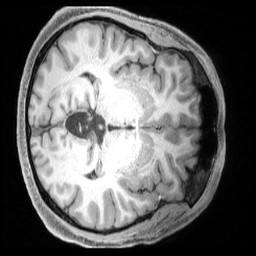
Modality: T1w
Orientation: axial
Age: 52
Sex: male
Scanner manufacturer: siemens
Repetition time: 2.4 s
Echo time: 0.00231 s